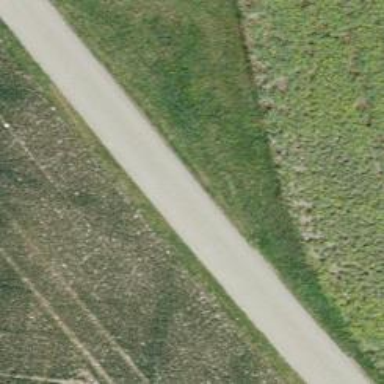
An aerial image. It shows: Unclassified road.